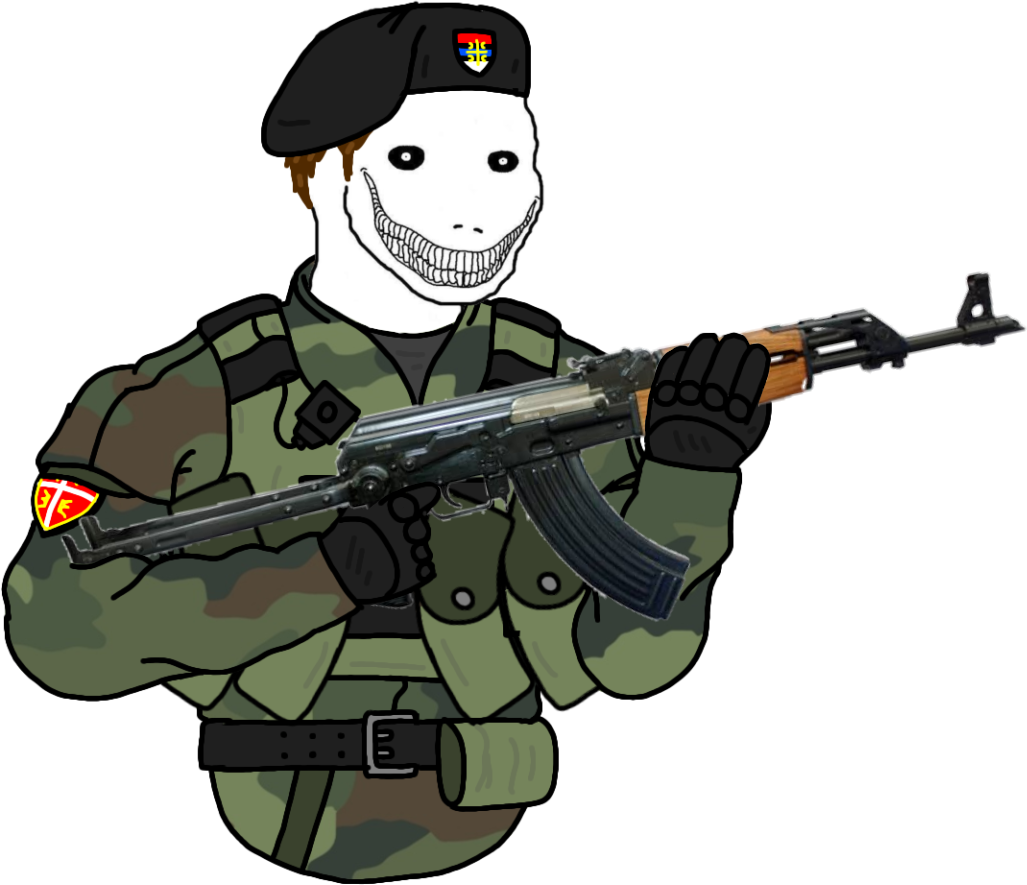
Label: 5_unsorted